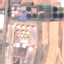
Land use / land cover class: Industrial